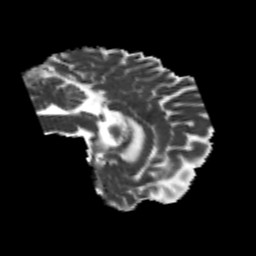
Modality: MD
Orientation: sagittal
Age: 26
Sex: male
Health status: healthy
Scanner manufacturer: philips
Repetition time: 7.39 s
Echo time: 0.08599 s